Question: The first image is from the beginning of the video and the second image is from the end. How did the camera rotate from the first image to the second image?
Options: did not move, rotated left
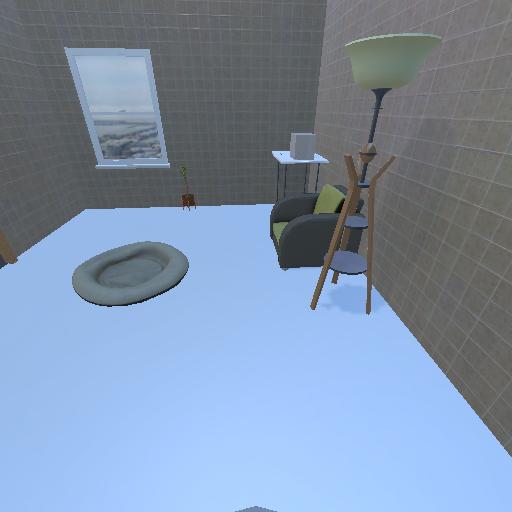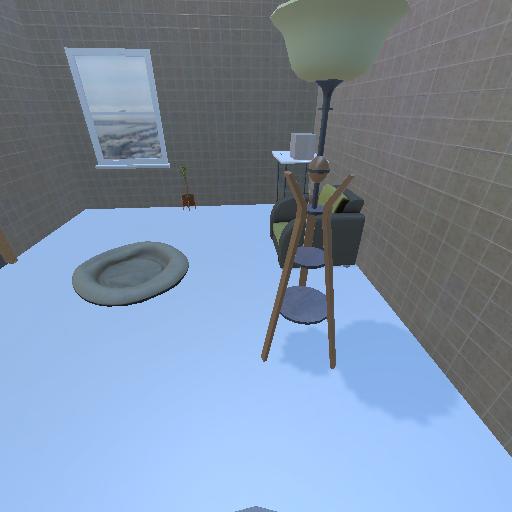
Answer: did not move